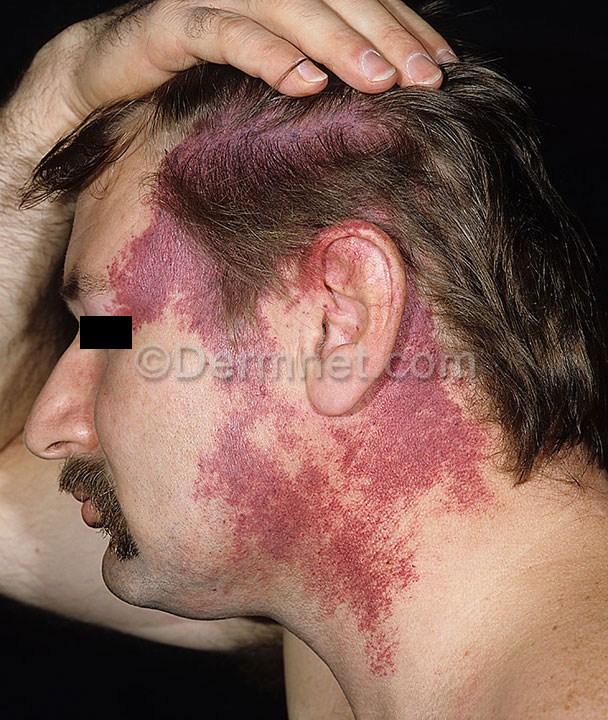
Disease: Vascular Tumors